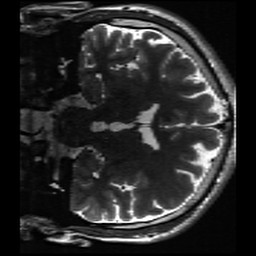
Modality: inplaneT2
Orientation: coronal